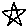
Label: star